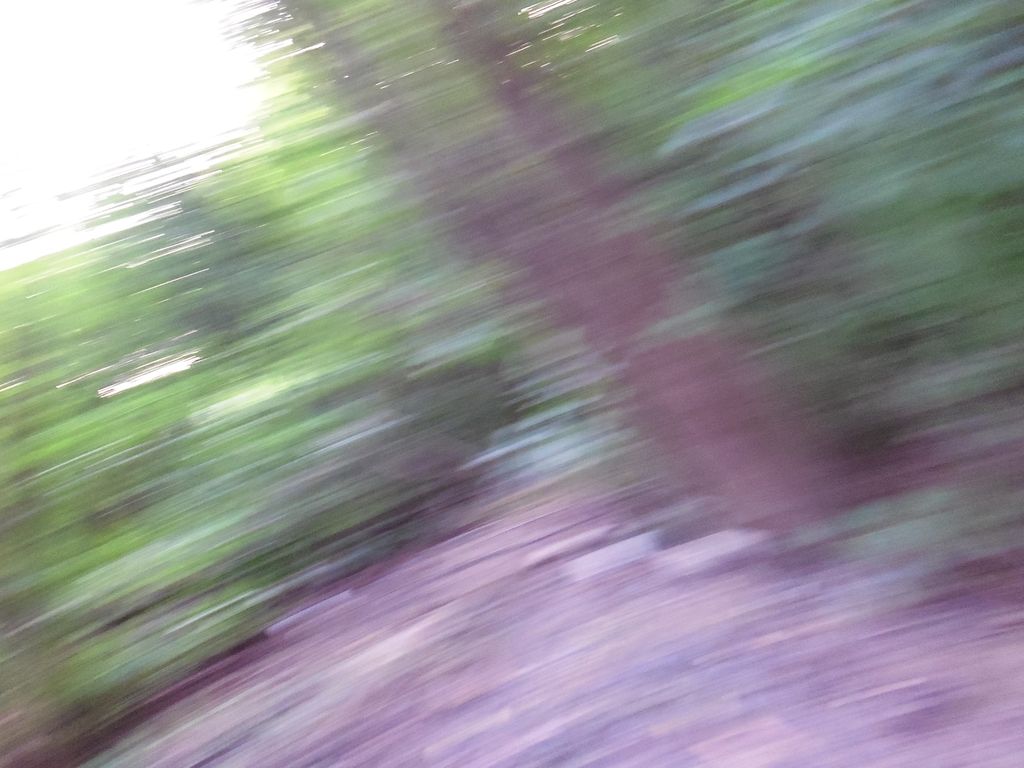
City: ottawa-gatineau